Question:
I'm working on a flask app in a local git repo. I've come across a python script that I would like to import into my project root from github. I'm not sure how to "pull in/import" this script into my local repo, without affecting my pre-existing code. Can someone advise me here. Is it as simple as
'''
git clone https://github.com/xxx/yyy.git
'''
( I don't want to try for fear of messing up my local repo )
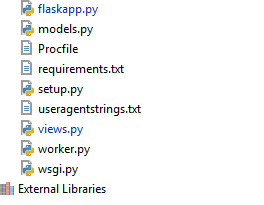
Answer: You can add an additional remote branch to your repo:
'git remote add <yyy> https://github.com/xxx/yyy.git'
Once that's done, you can pull directly from your new remote with:
'git pull <yyy> master'
This will automatically attempt to merge the code from the remote repo into your local repo.